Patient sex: M
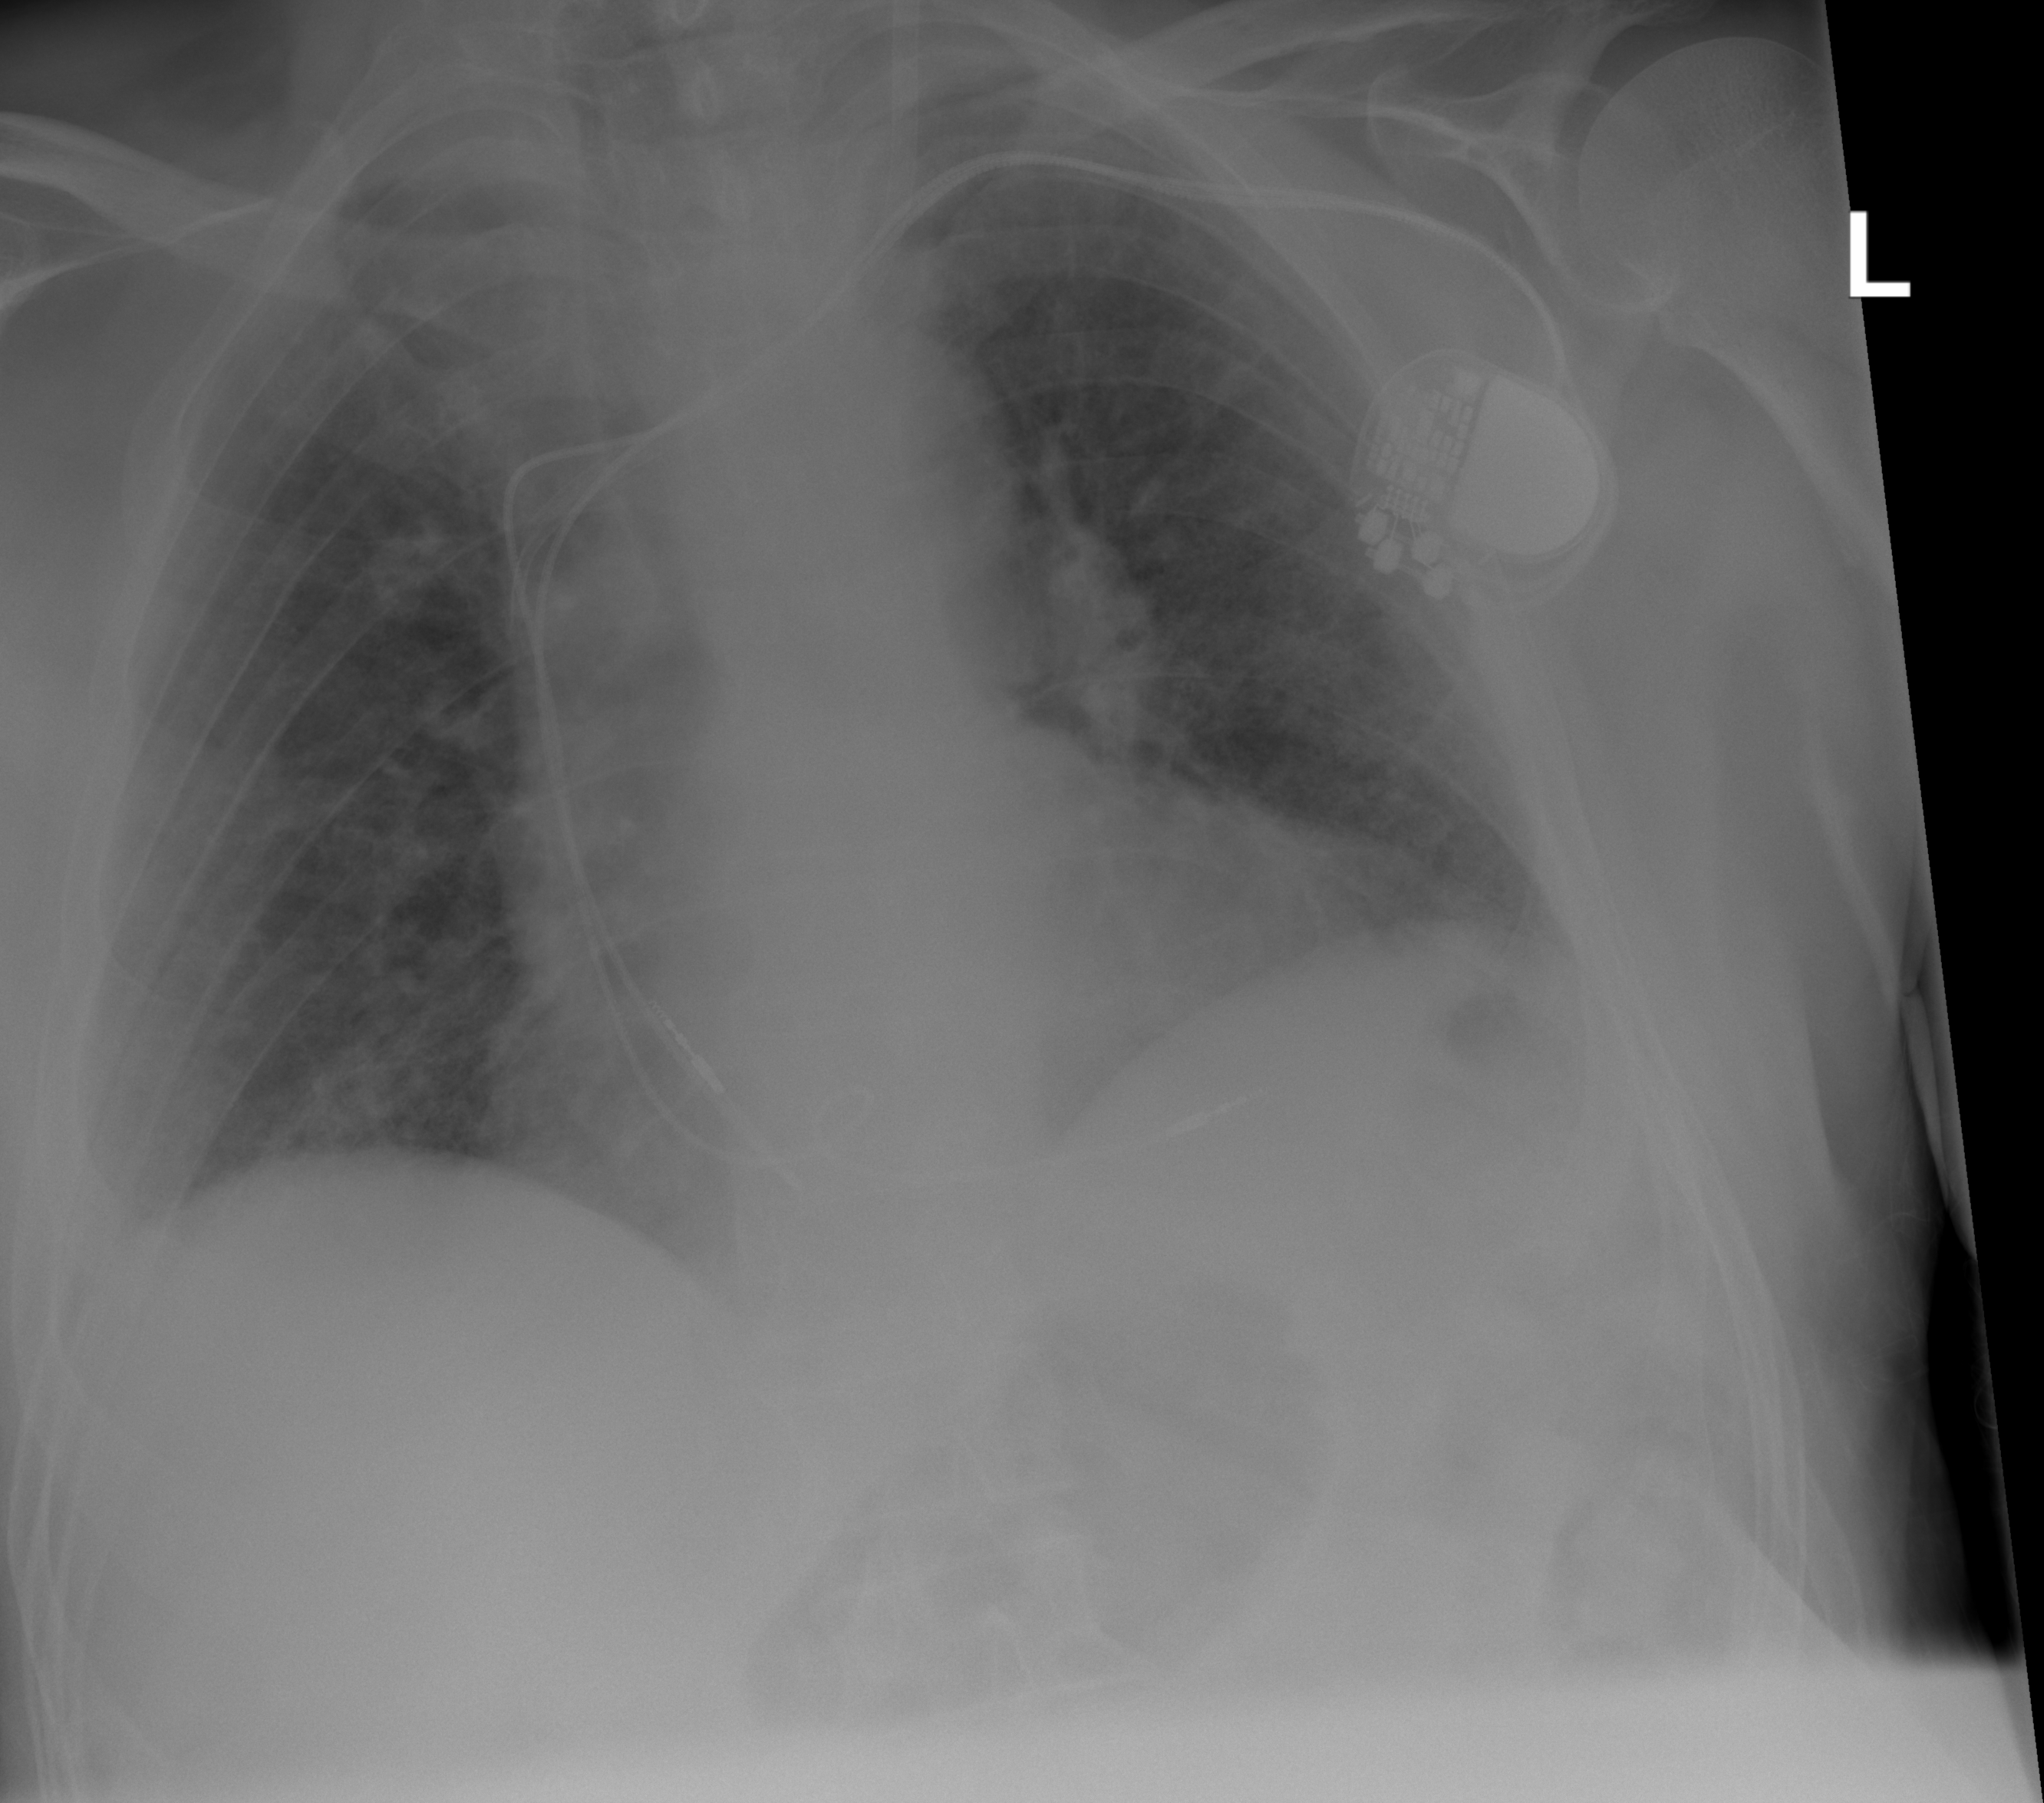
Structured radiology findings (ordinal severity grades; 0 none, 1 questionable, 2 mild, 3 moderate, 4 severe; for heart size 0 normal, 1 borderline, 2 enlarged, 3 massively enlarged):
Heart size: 2
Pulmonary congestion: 2
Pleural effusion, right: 2
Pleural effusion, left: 2
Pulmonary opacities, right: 2
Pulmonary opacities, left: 0
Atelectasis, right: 2
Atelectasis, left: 2